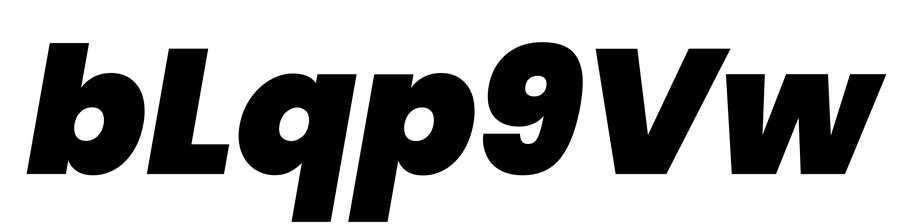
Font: Poppins-BlackItalic